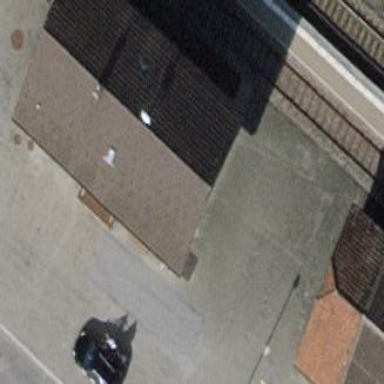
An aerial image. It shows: Transportation building.